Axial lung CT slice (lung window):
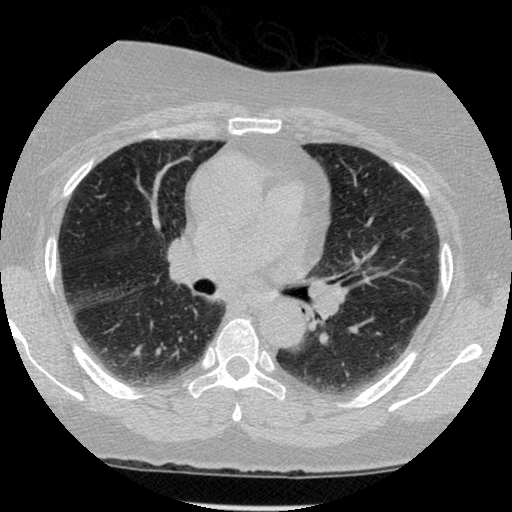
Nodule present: no